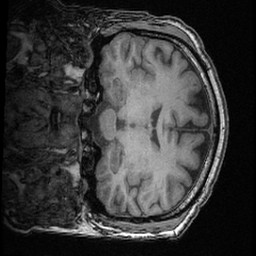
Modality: T1w
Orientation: coronal
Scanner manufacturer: ge
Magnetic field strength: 3 T
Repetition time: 0.008572 s
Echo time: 0.003384 s